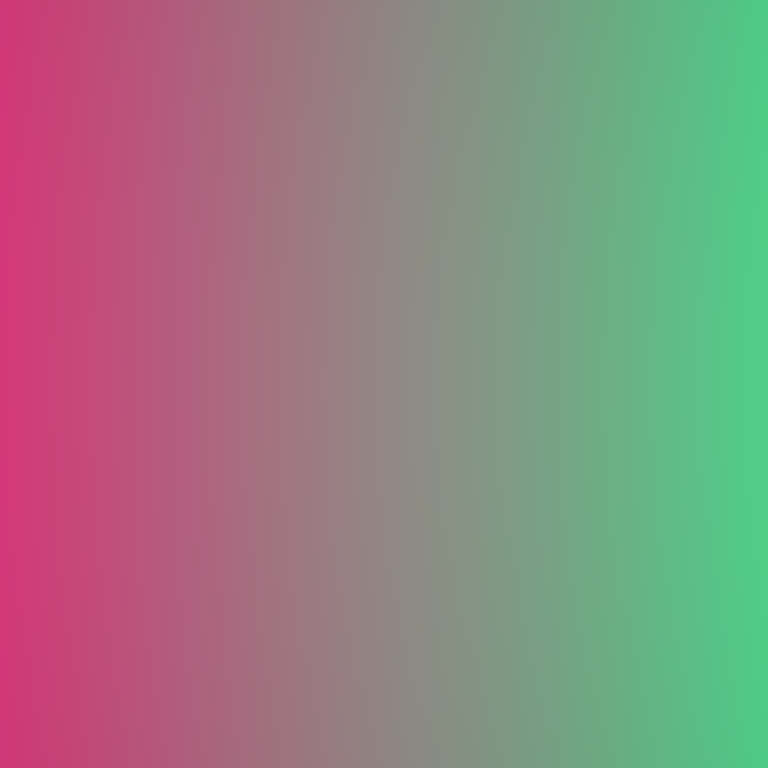
Abstract light effect, smooth gradient from magenta to teal, calm atmosphere, soft blend, no room, no furniture, no objects.